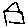
Label: house